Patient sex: M
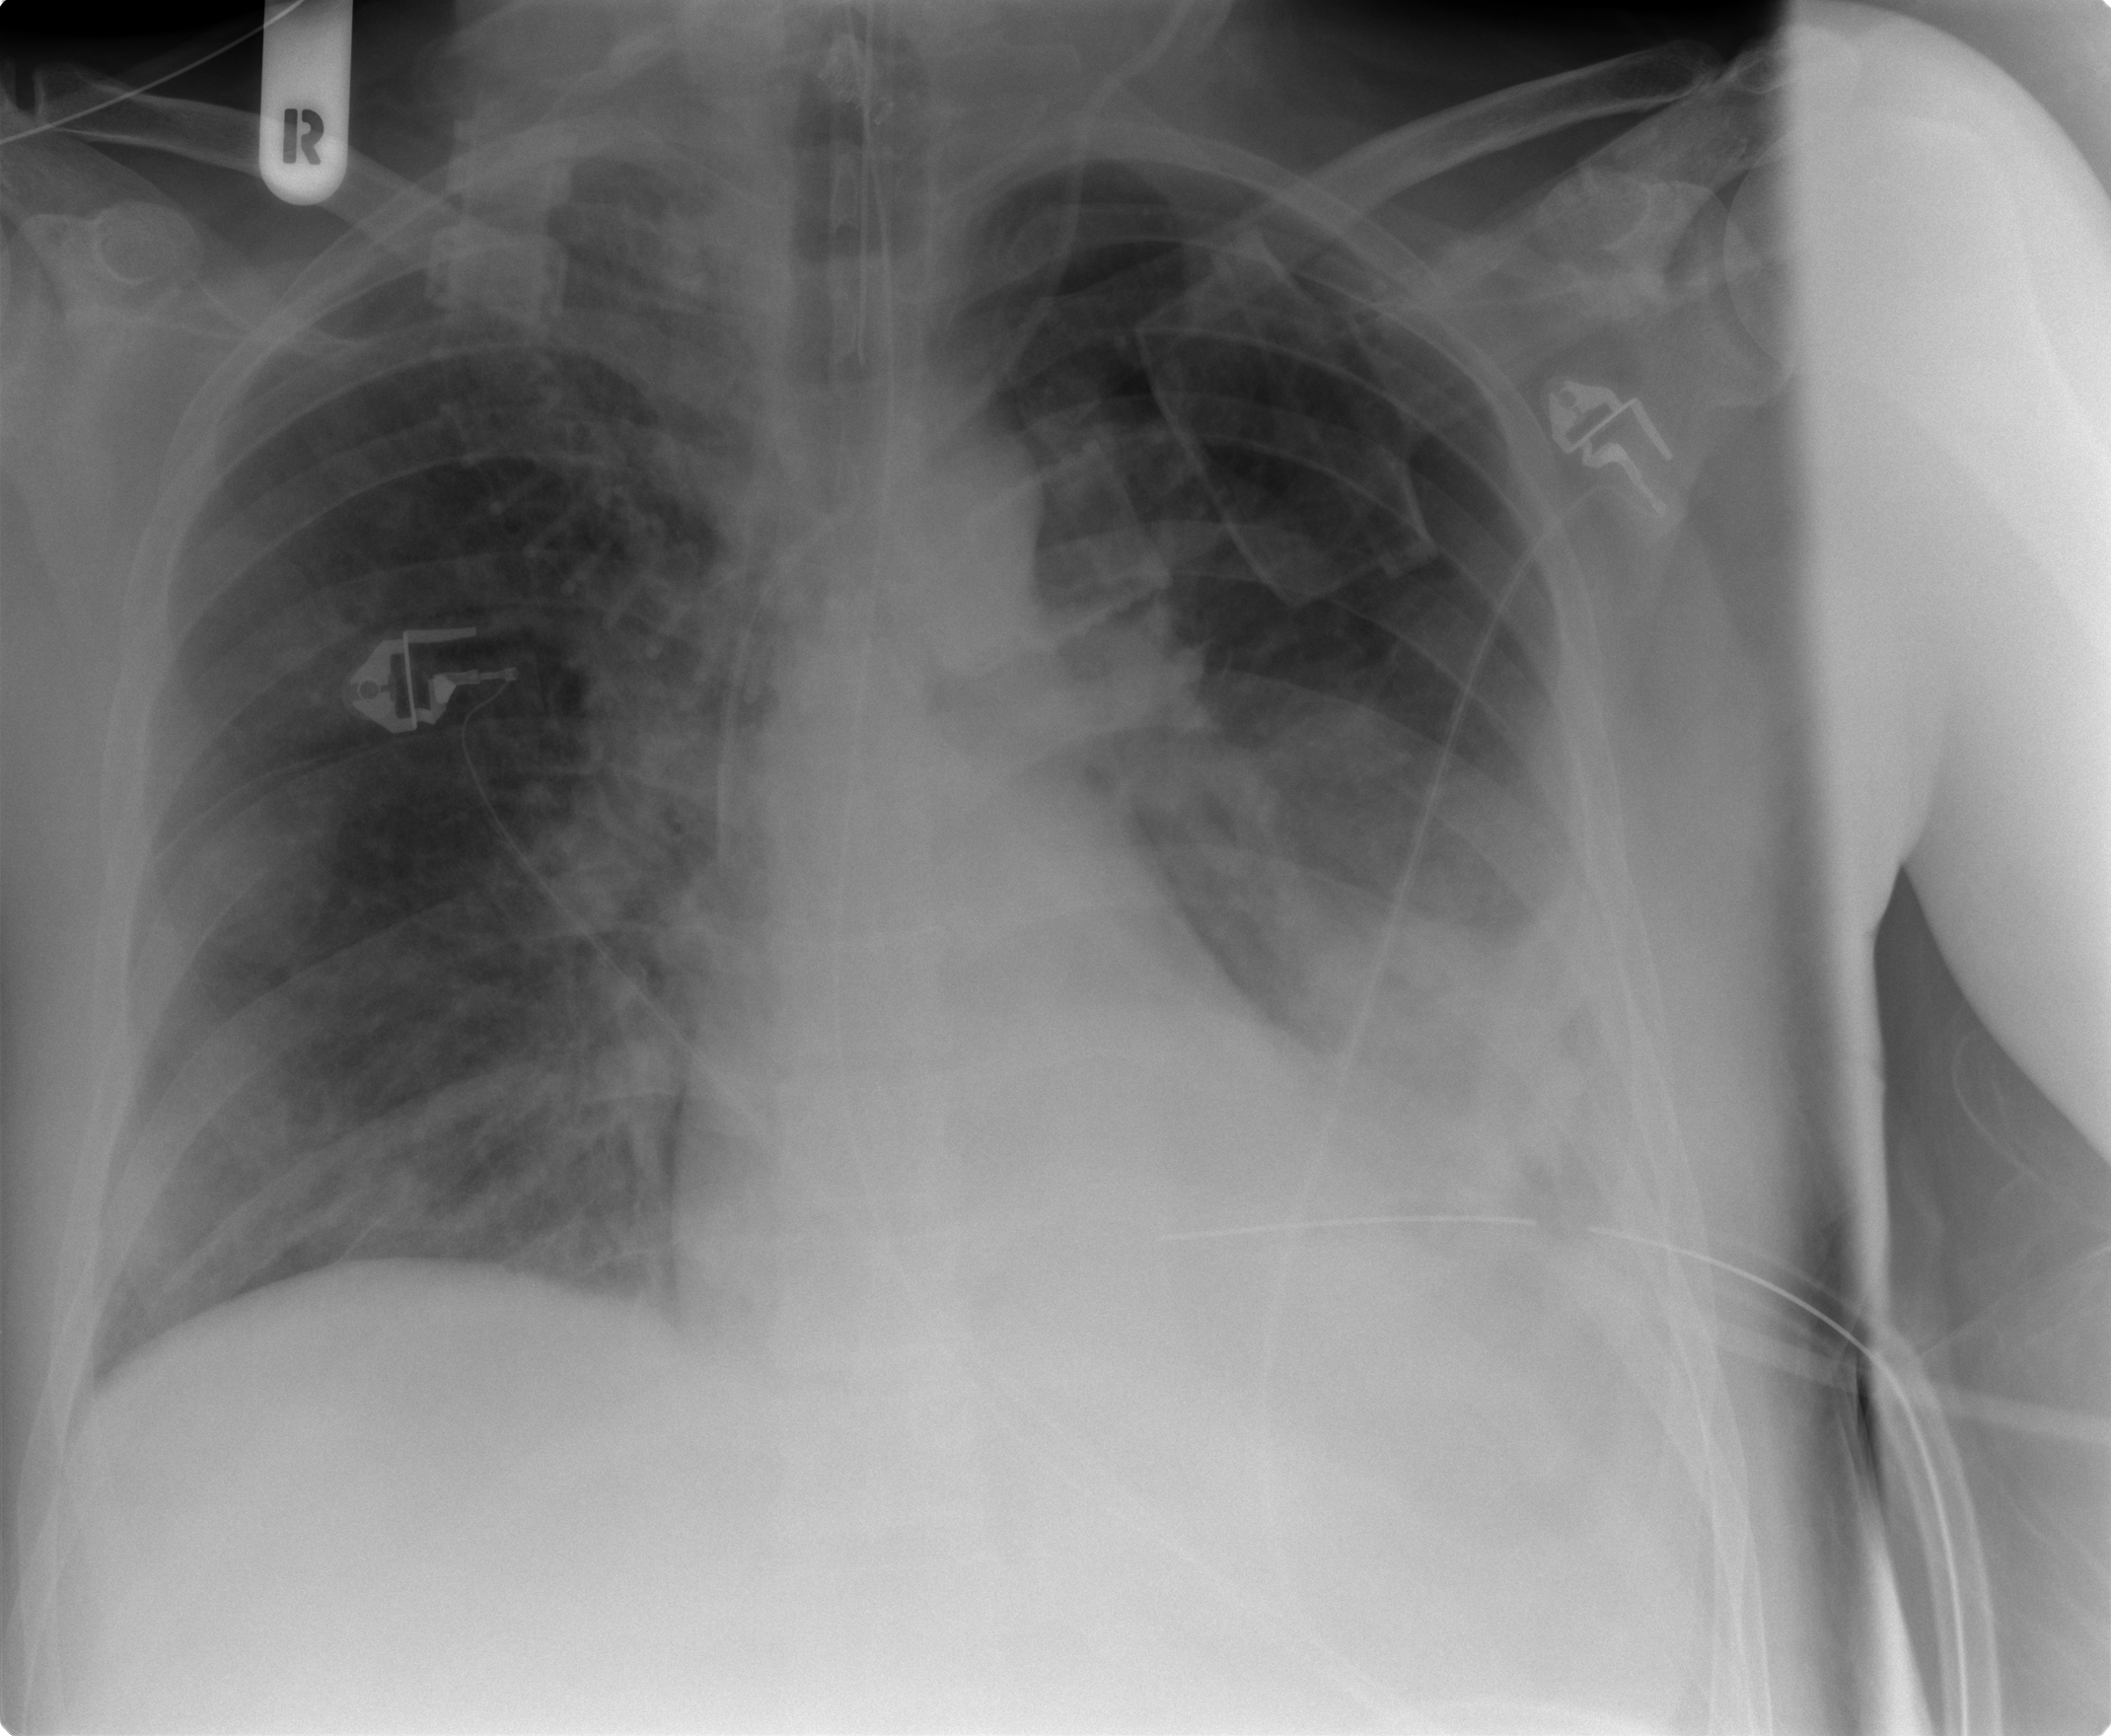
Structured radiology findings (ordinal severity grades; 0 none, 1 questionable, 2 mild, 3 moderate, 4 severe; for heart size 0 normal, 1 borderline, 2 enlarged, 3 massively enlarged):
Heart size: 0
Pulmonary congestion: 0
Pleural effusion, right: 0
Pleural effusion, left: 3
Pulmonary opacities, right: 1
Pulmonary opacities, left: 2
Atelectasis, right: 2
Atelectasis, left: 3